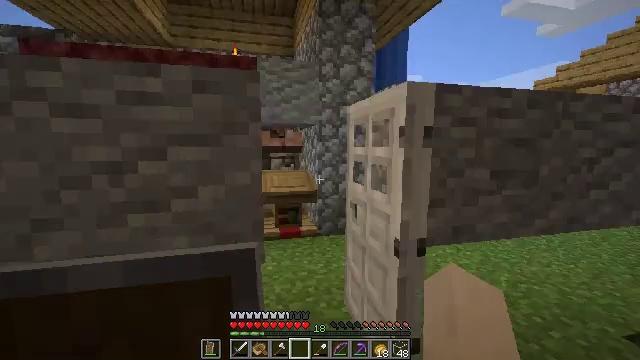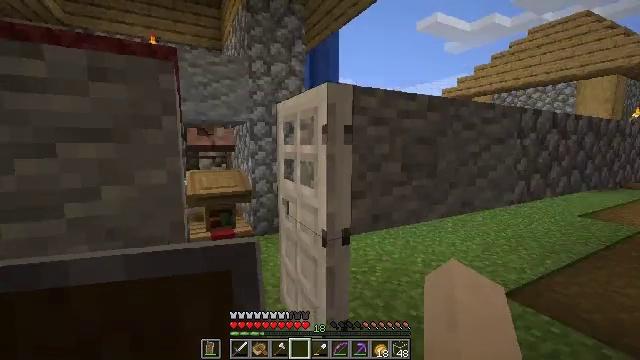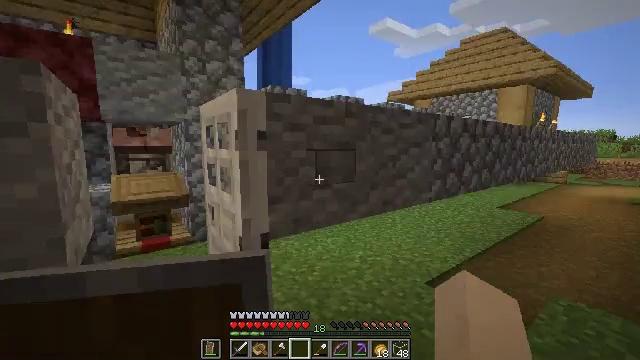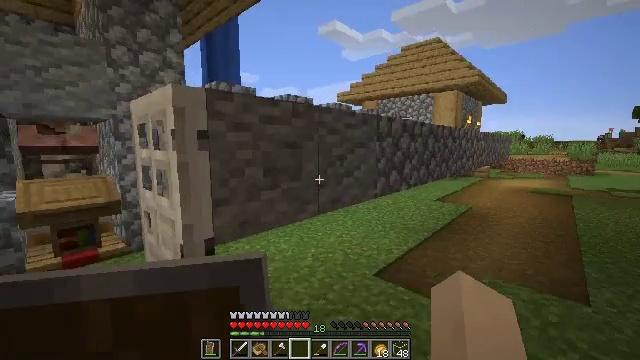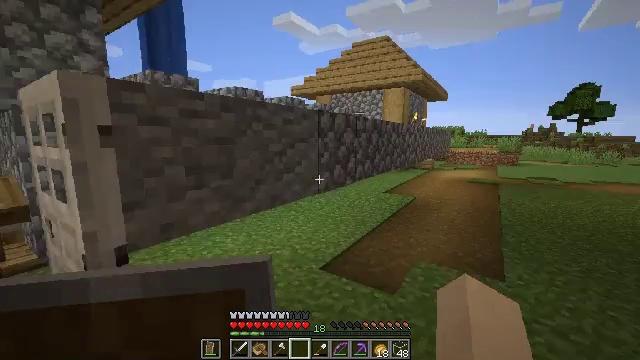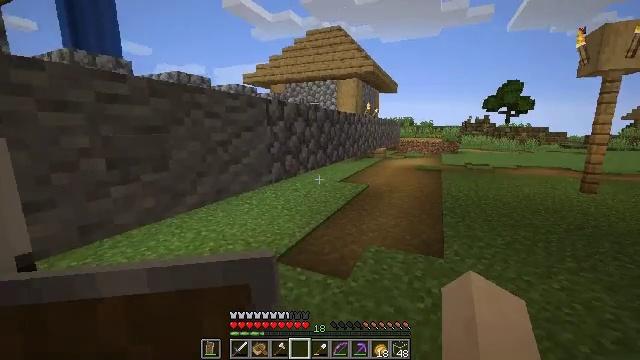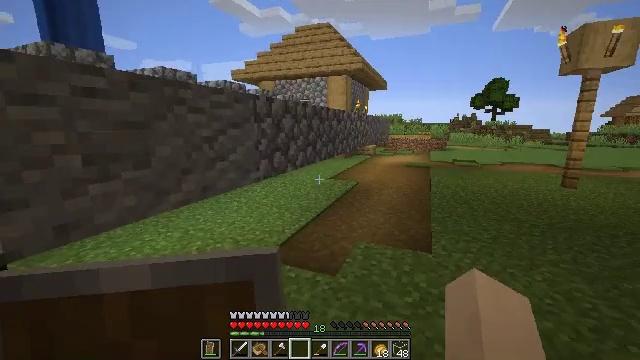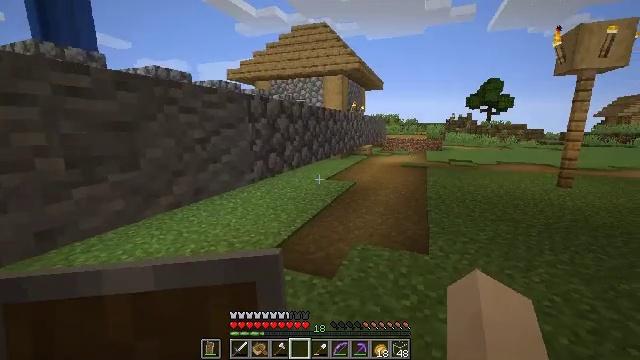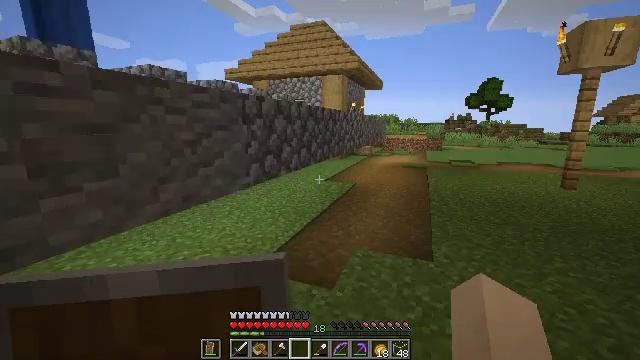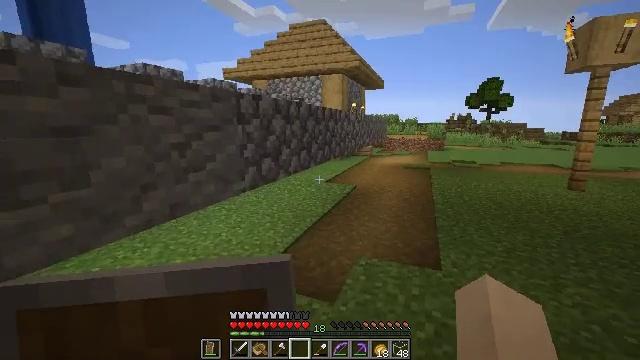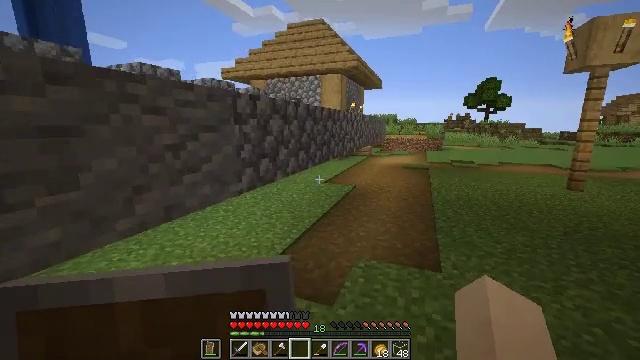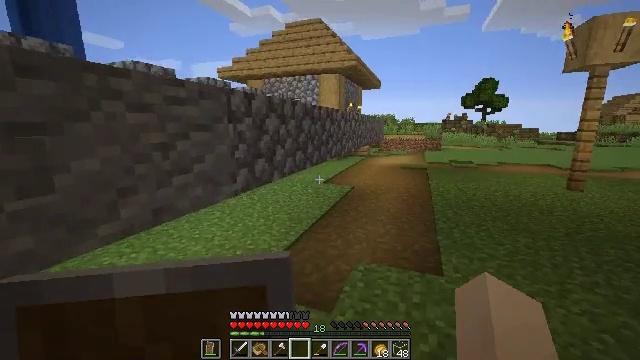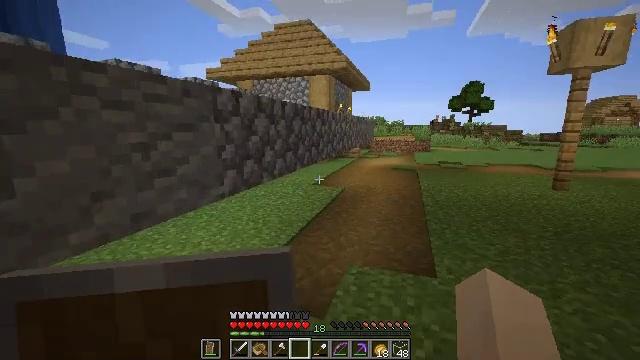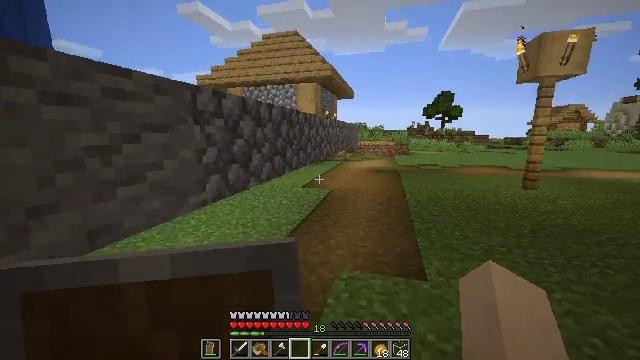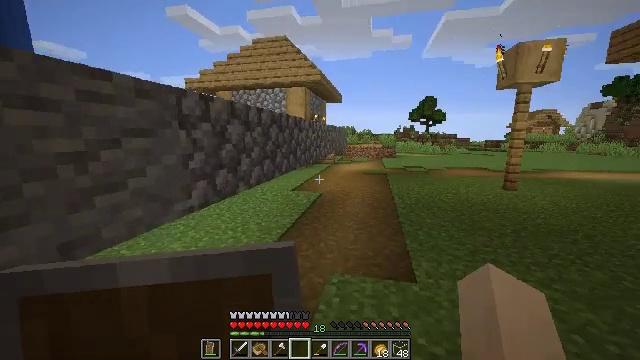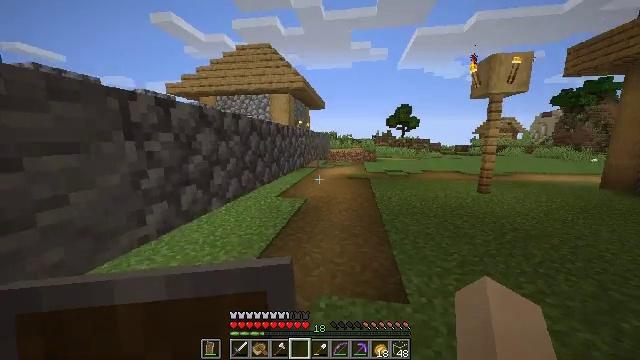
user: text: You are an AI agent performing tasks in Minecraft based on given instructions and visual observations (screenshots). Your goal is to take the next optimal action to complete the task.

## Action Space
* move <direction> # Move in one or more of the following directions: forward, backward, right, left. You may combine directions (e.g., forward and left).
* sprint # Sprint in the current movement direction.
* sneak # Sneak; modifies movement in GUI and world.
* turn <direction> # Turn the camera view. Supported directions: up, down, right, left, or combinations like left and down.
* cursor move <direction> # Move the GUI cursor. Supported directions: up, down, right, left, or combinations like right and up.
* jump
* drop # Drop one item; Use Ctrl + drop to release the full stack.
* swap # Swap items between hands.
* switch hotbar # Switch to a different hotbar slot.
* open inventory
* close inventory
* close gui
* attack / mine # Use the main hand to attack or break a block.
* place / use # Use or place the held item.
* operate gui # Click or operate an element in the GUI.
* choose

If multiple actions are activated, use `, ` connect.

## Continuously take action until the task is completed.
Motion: motion action
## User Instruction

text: Mine the bell from its post.
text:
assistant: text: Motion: move right, turn right
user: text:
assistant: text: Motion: move right, turn right
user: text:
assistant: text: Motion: move right, turn right
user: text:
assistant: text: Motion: turn right and down
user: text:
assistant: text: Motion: turn right and down
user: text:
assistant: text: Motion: turn right
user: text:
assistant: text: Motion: move forward
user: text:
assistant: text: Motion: move forward
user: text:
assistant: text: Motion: move forward
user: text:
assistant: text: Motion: no_op
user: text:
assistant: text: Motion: no_op
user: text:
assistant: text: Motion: move forward, turn right
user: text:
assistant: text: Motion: move forward, turn right
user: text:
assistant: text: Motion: move forward, turn right
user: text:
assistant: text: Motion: move forward, turn right
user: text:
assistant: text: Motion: move forward, turn right
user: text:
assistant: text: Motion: move forward, turn right
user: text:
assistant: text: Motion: move forward
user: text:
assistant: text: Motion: move forward
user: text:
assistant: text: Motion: move forward
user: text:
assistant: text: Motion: move forward
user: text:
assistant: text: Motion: move forward
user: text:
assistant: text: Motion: move forward
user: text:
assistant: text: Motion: move forward
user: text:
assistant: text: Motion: move forward
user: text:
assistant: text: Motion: move forward
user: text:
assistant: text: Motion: move forward
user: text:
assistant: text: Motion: move forward
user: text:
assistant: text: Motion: move forward
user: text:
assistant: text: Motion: move forward